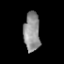
Tissue: prostate
Cell type: T cells
Senescence score: 0.3052
Nuclear area (px): 623
Mean DAPI intensity: 144.798